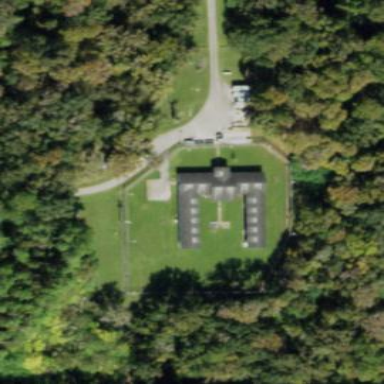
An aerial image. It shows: Prison surrounded by fence.